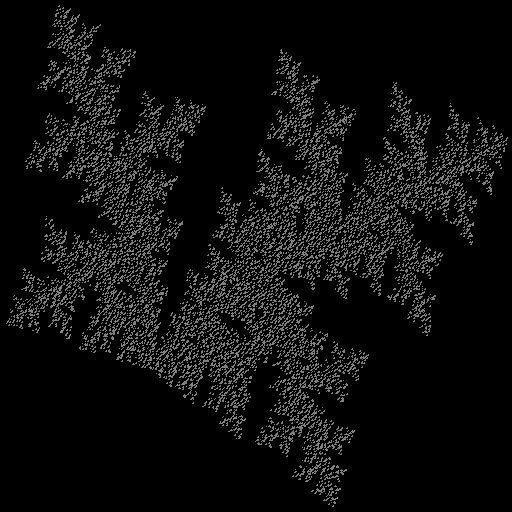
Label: a3